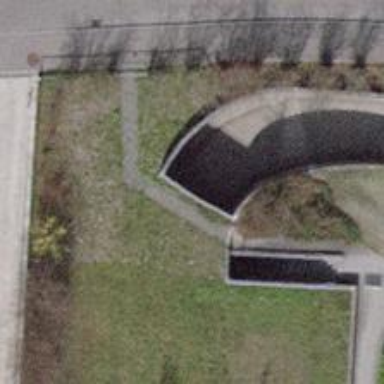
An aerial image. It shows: Entrance leading to parking area.